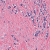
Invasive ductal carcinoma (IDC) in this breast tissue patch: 0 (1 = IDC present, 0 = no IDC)